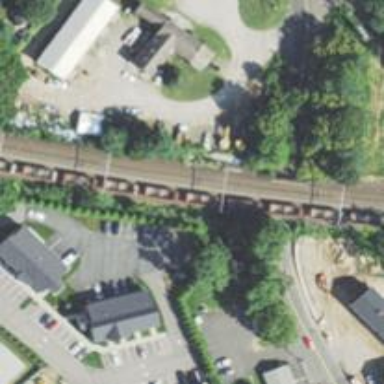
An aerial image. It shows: Railway siding with rails.